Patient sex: M
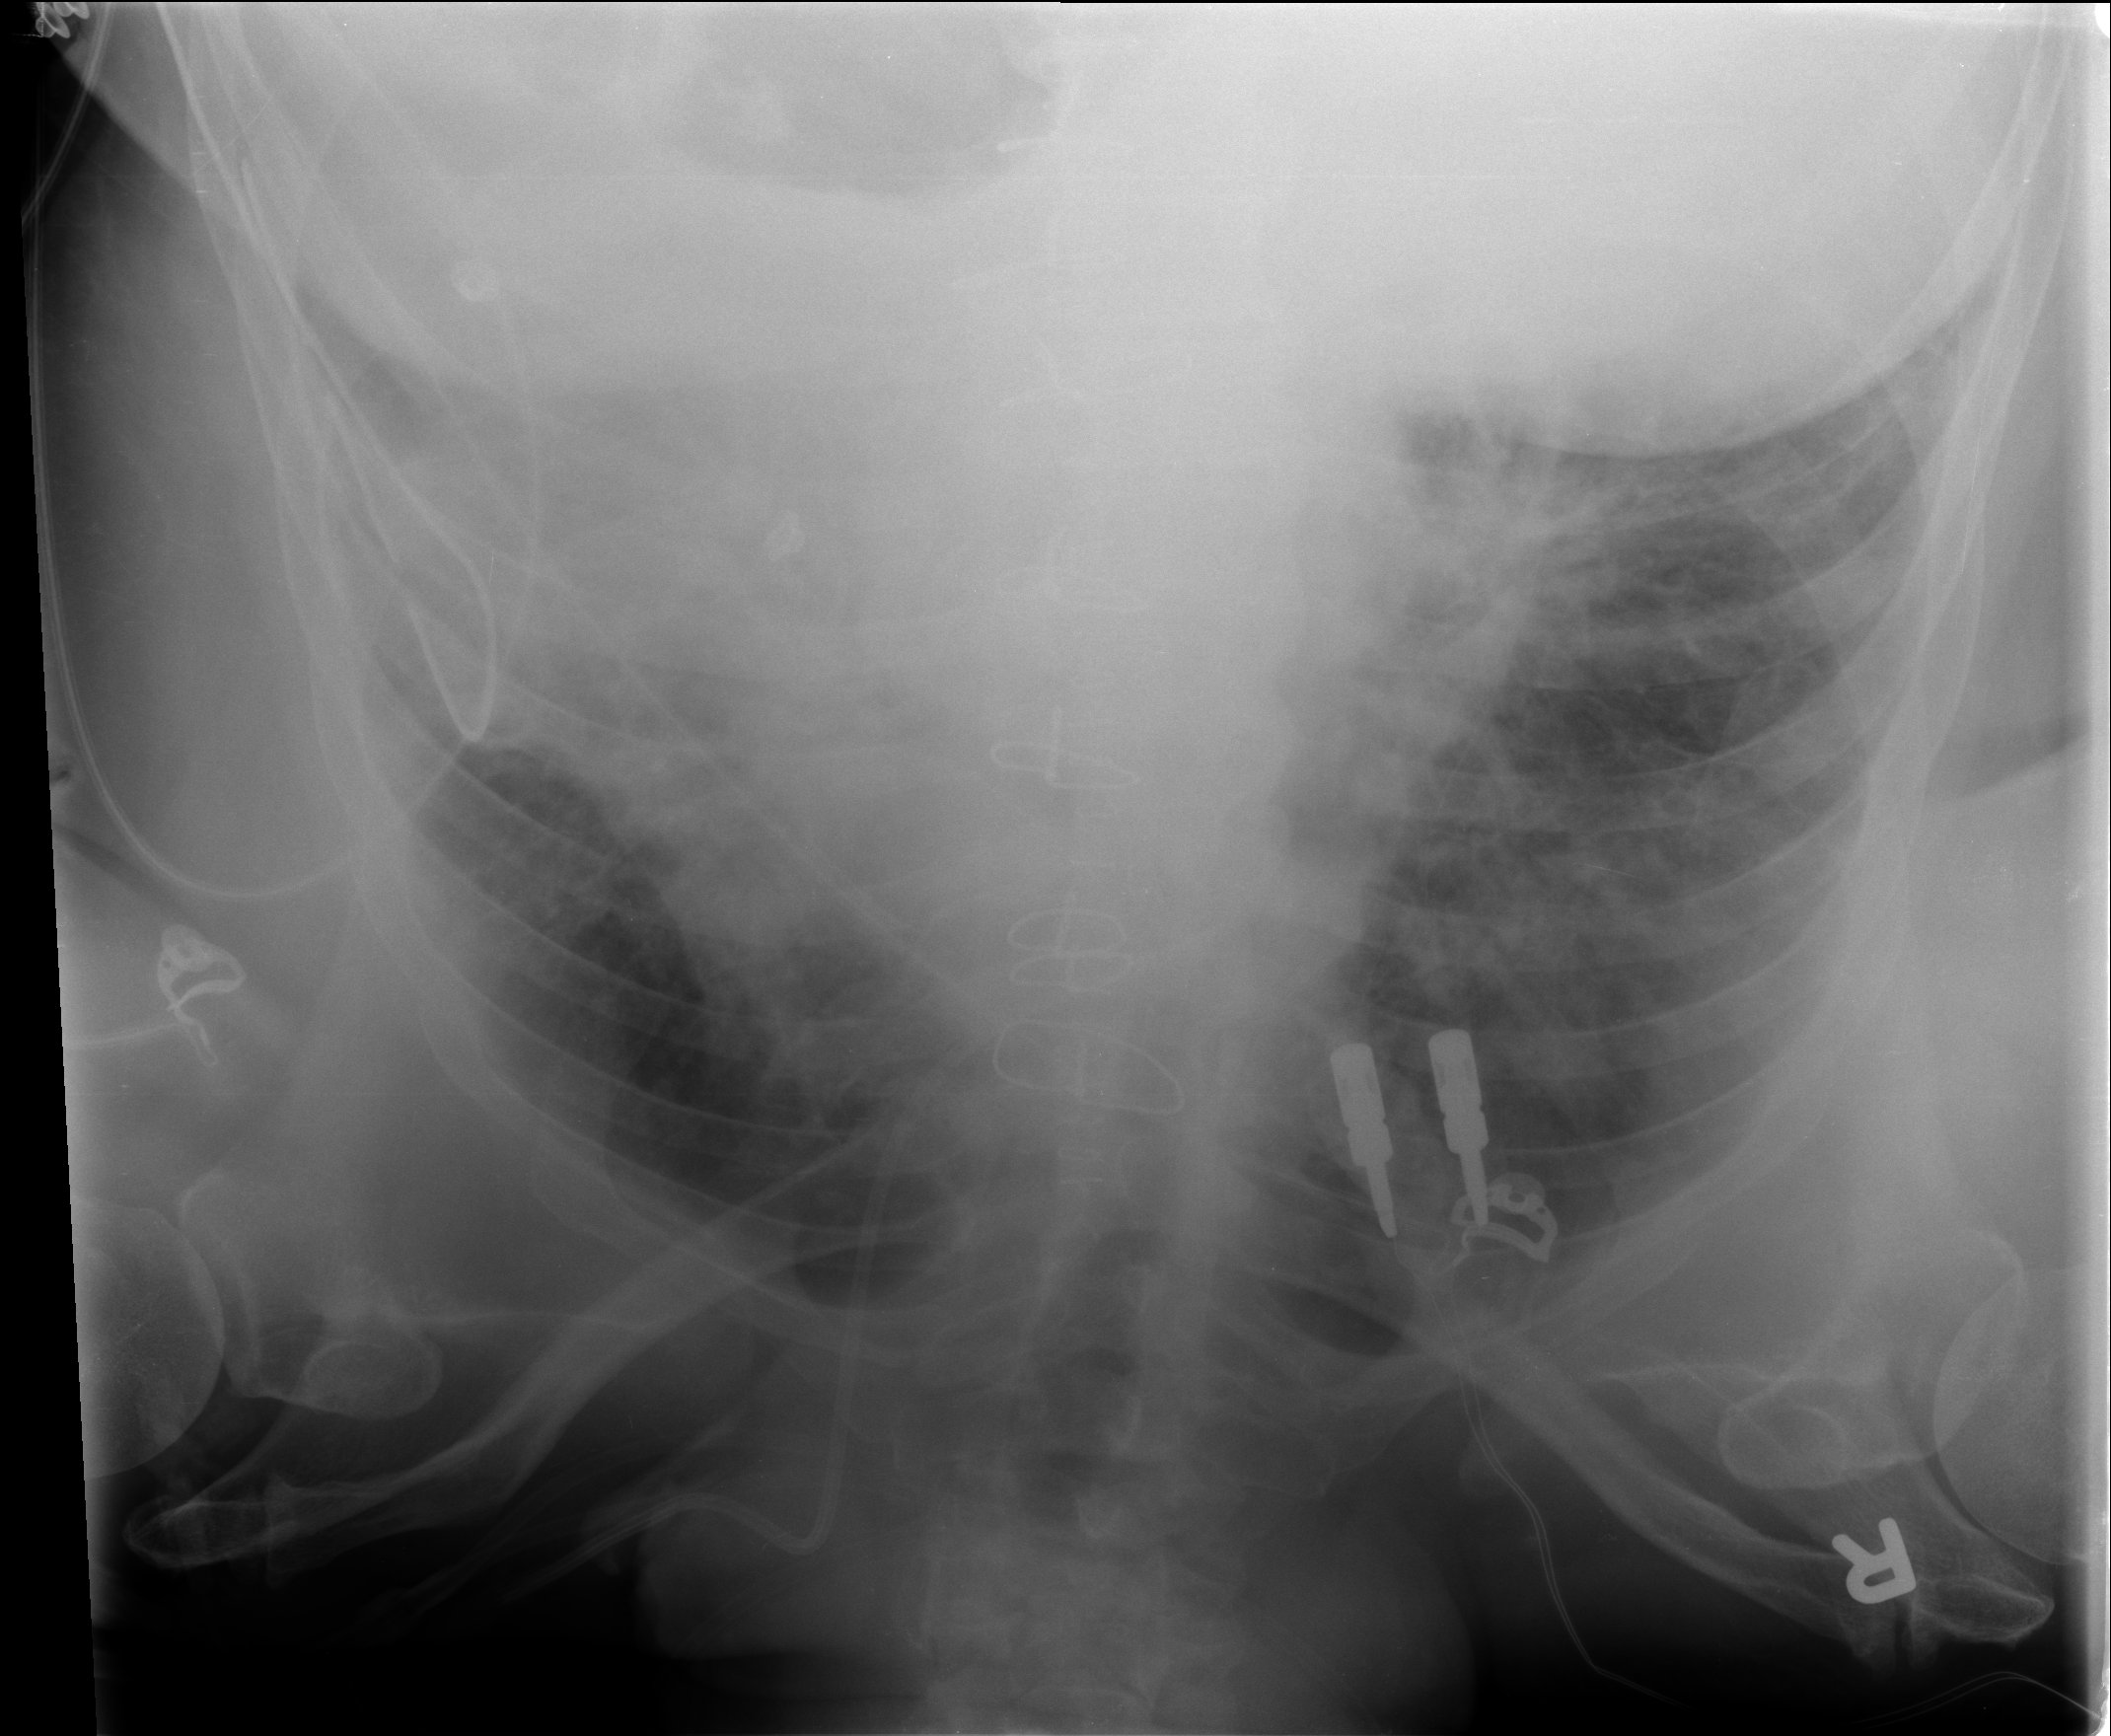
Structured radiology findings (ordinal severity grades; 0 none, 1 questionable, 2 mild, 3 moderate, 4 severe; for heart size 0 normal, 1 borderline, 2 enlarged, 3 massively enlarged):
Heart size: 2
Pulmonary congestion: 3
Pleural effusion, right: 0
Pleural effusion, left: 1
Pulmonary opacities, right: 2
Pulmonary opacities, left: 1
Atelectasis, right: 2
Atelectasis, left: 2